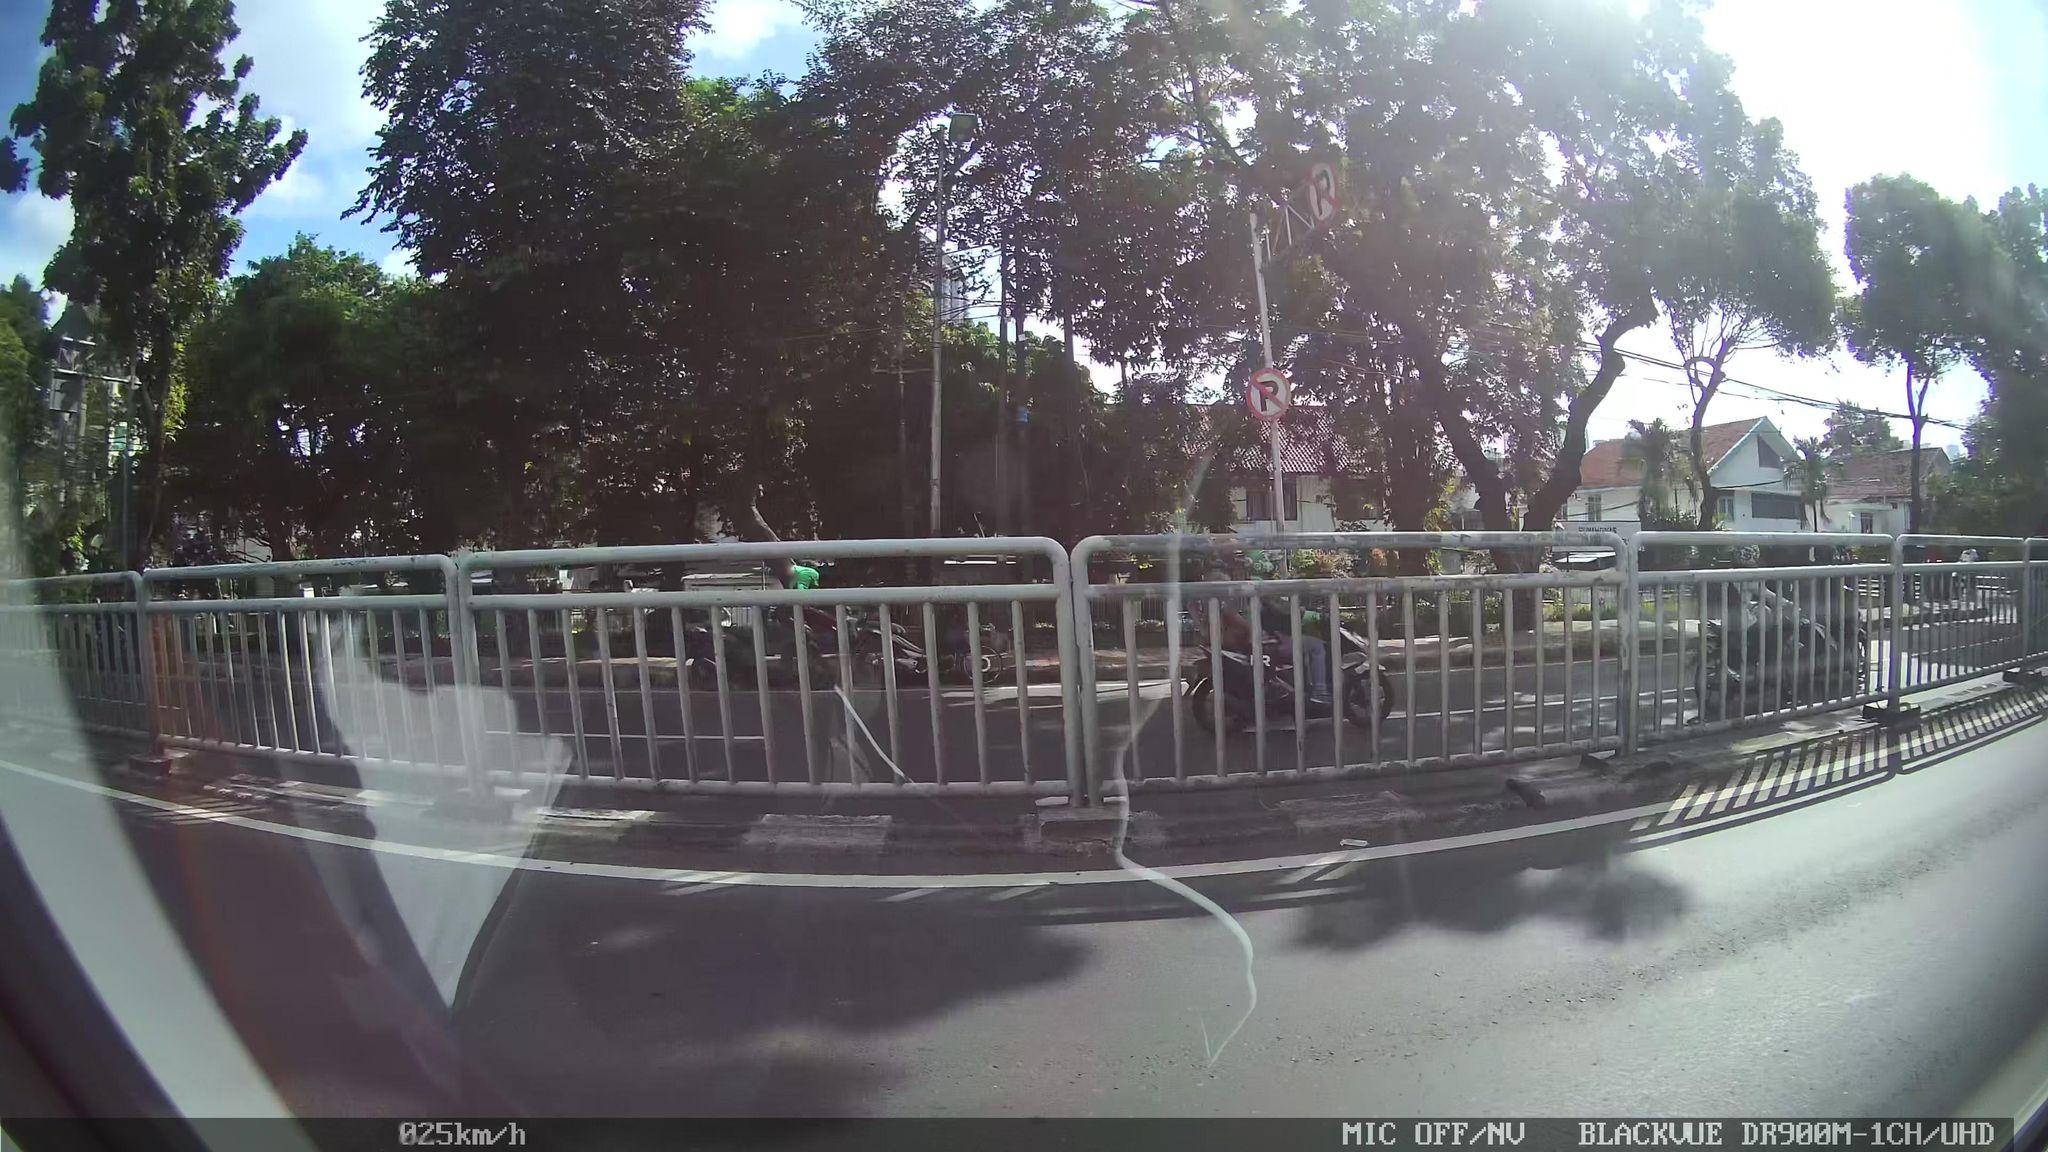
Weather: clear
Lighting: day
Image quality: good
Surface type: driving surface
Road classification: primary
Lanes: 2
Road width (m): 5
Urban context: urban centre
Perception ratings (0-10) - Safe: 1.15, Lively: 2.85, Beautiful: 7.41, Boring: 2.08, Depressing: 6.59, Wealthy: 4.69